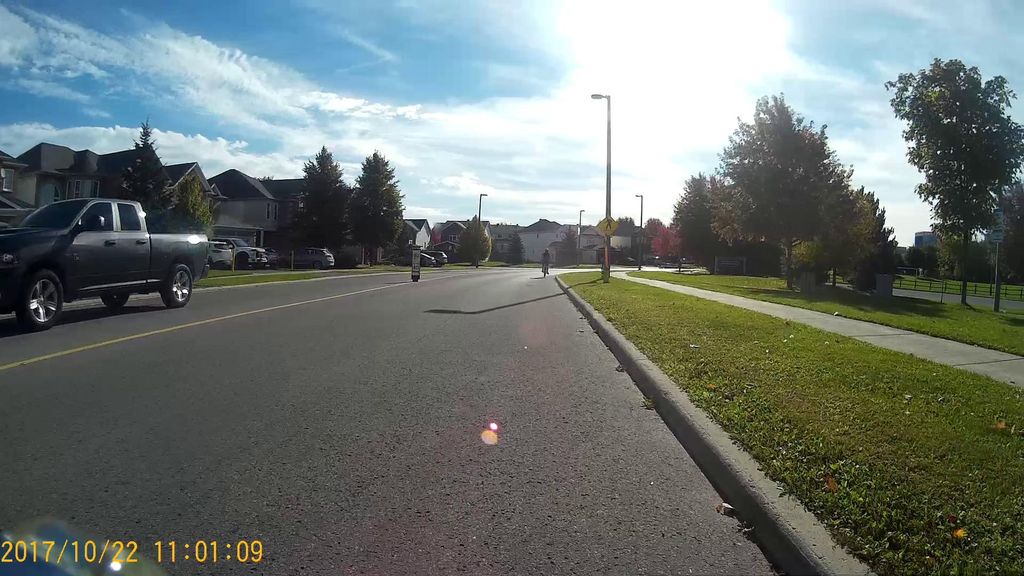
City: ottawa-gatineau